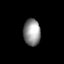
Tissue: lung
Cell type: Epithelial cells
Senescence score: 0.1575
Nuclear area (px): 440
Mean DAPI intensity: 147.05